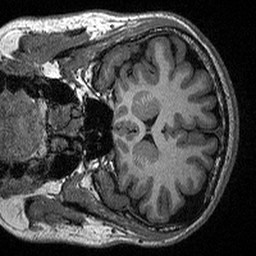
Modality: T1w
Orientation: coronal
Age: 27
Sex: male
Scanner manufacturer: siemens
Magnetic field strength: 3 T
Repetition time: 2.3 s
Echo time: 0.00298 s